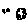
Label: moon